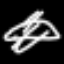
Label: airplane